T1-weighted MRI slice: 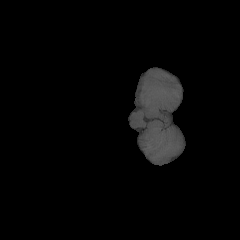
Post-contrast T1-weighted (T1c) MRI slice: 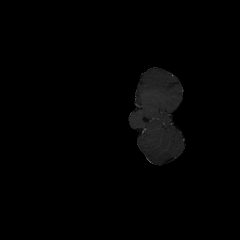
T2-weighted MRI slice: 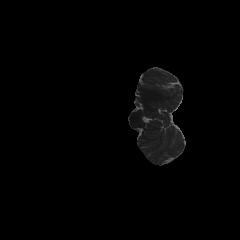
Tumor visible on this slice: no